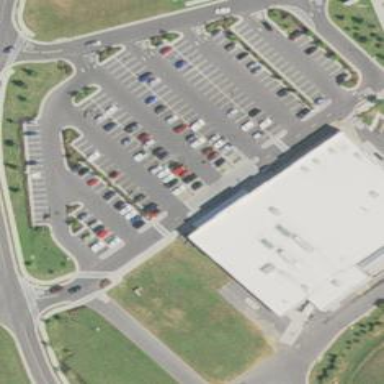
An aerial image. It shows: Retail building housing supermarket.